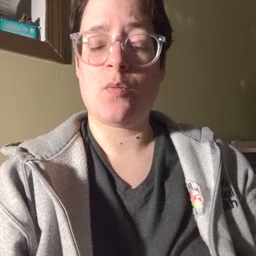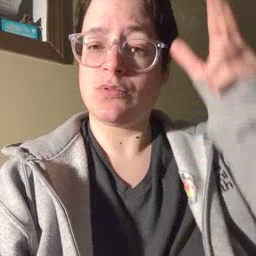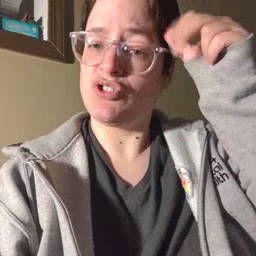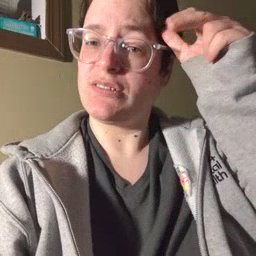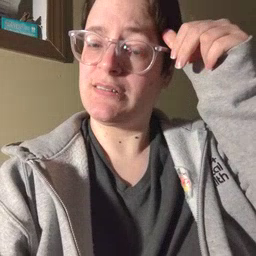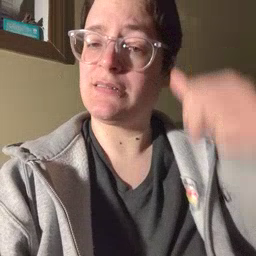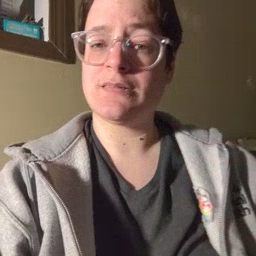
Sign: horse